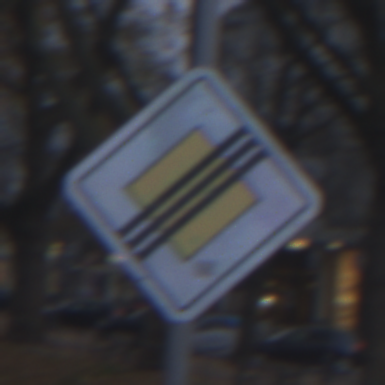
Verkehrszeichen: EndeVorfahrtsstrasse
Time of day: SunriseSunset
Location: Outdoor (Urban)
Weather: PartlyCloudy
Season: NotSpecified
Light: Natural